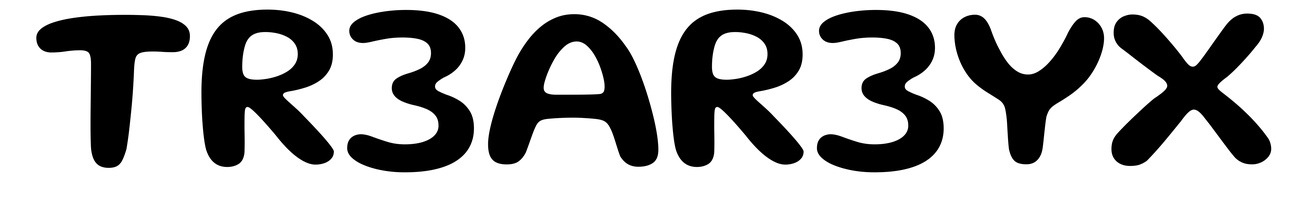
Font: Gluten_Medium